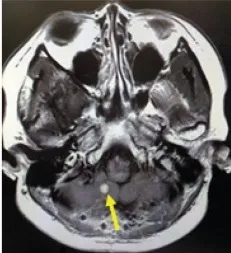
Magnetic resonance imaging of the patient. (A and B) Gadolinium (Gd)-enhanced T1-weighted image of cerebellum when the patient was 26 years old. The patient had multiple cerebellar hemangioblastomas.
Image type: radiology (mri)